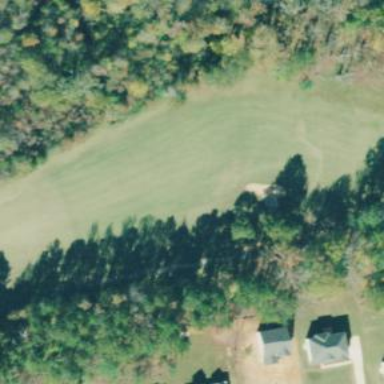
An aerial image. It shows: Golf fairway surrounded by grass.